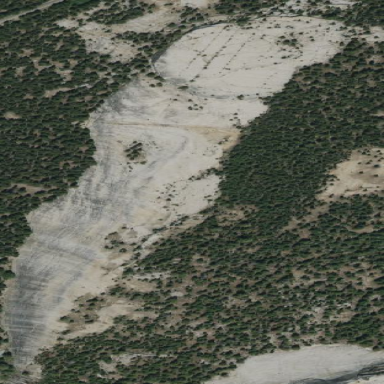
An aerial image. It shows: Landscape of bare rock.